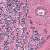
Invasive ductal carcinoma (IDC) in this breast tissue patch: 1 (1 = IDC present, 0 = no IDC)